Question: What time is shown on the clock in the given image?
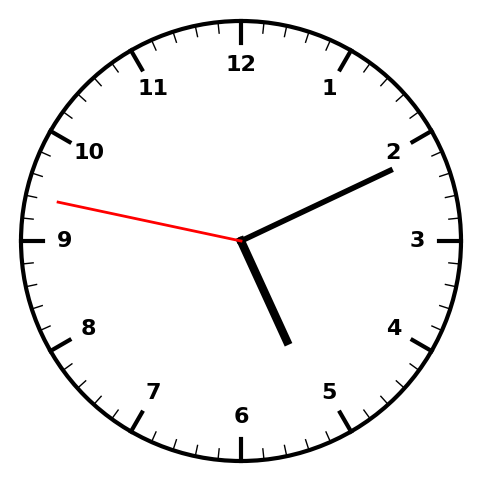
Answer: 05:10:47